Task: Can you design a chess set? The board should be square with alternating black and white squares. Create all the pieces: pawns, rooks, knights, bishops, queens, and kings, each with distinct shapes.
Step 249:
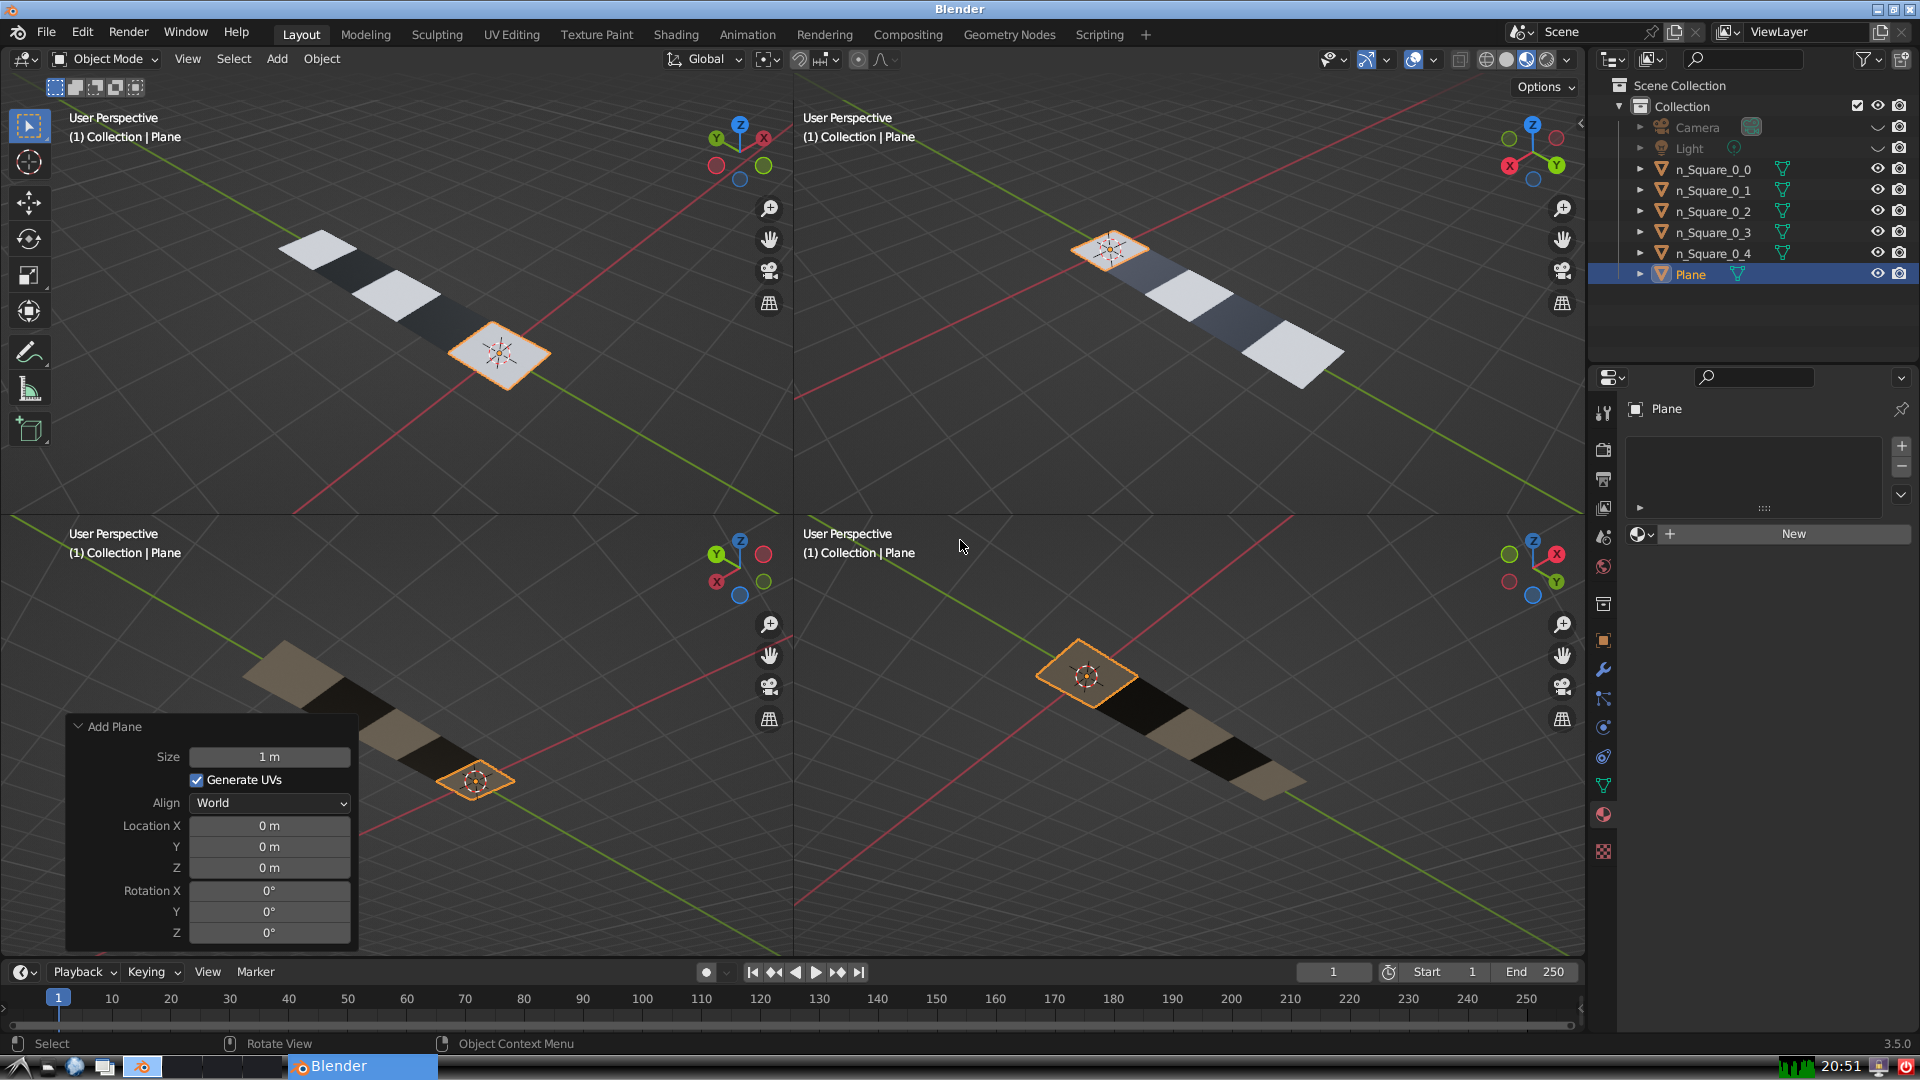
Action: {"mouse_move": [270, 826]}